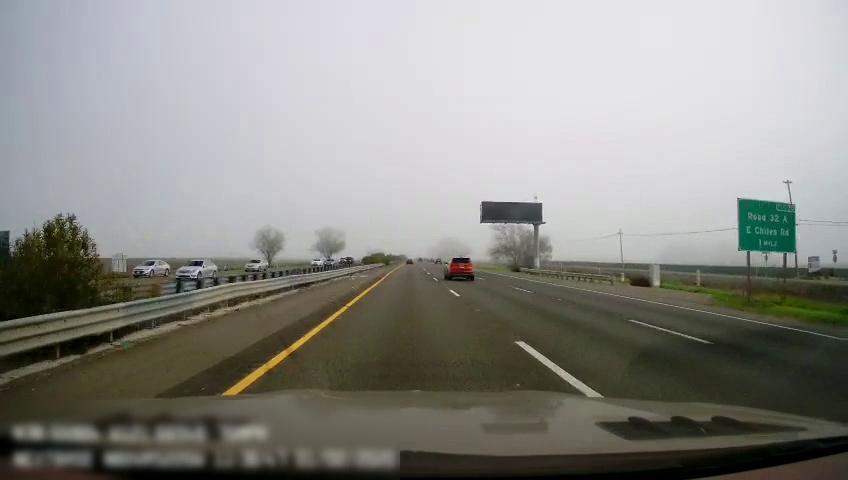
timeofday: Day
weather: Sunny
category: Drivable Space
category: Drivable Space
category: Vehicles | Car
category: Vehicles | Car
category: Vehicles | Car
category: Vehicles | Car
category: Vehicles | Car
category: Vehicles | SUV
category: Vehicles | SUV
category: Lanes | Current Lane
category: Lanes | Current Lane
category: Lanes | Alternate Lane
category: Lanes | Alternate Lane
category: Traffic | Signs